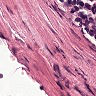
Metastatic tissue present: no